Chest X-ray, PA view. Patient: 27 years old, sex M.
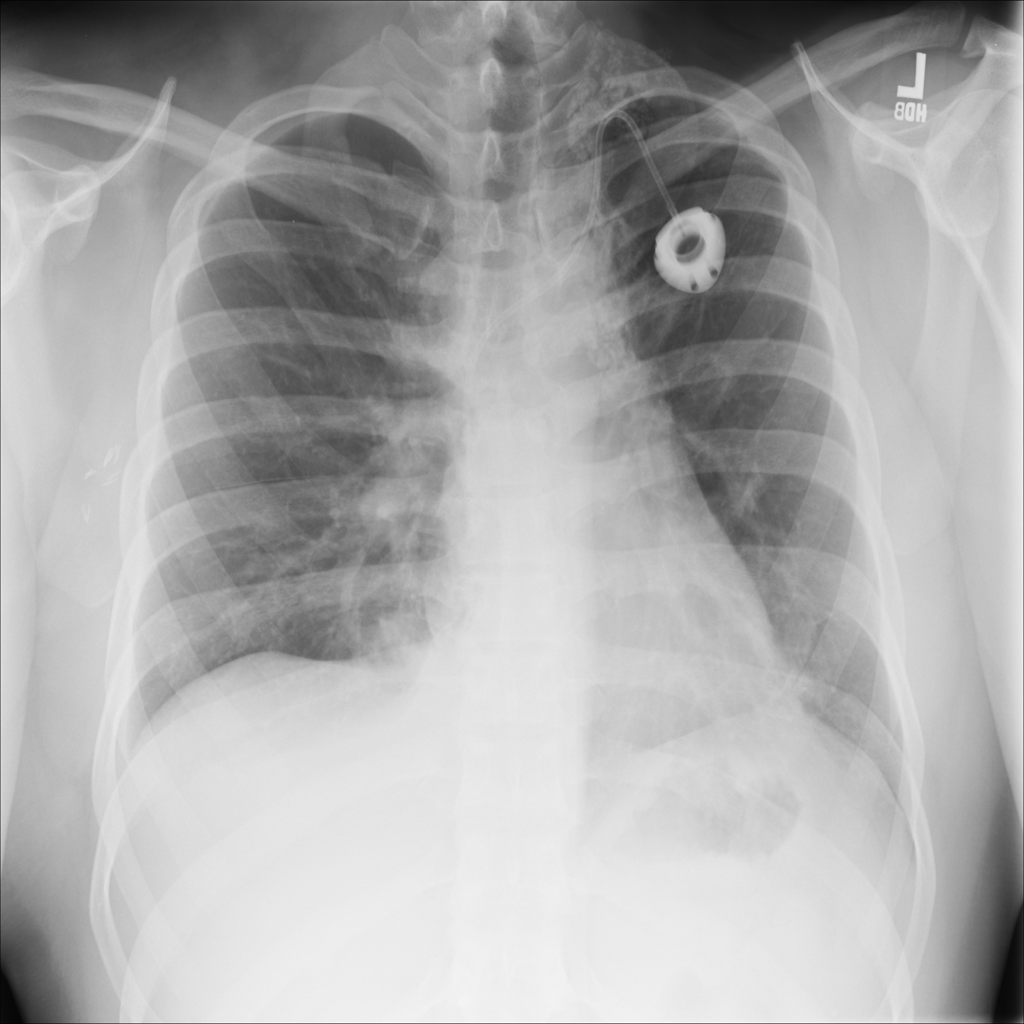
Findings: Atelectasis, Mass